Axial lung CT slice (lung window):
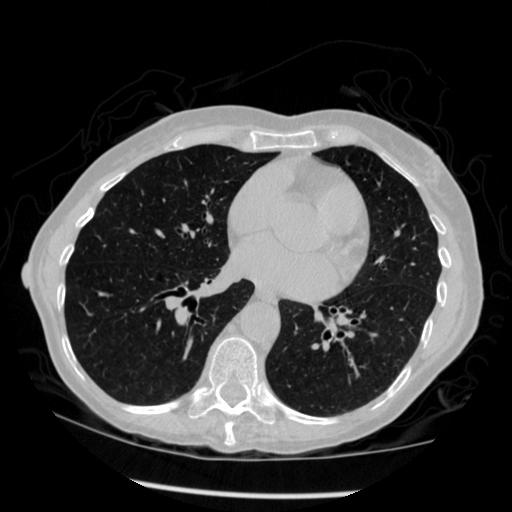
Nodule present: no